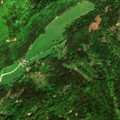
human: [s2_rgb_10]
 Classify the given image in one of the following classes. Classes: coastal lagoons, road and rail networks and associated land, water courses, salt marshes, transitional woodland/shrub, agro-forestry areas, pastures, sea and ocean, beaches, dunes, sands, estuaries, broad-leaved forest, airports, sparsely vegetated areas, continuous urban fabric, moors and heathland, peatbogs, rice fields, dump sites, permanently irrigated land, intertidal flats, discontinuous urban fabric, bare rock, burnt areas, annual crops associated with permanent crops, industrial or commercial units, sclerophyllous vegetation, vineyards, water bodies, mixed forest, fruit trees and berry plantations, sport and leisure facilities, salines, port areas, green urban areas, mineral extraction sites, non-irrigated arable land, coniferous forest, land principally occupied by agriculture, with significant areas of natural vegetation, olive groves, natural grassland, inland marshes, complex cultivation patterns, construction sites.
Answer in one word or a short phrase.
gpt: pastures, coniferous forest, mixed forest